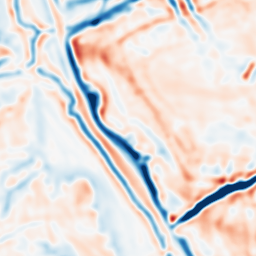
Category: multiscale
Decomposition family: dog
Decomposition parameters: sigma_low: 3
sigma_high: 5
Upsampling method: sinc_hamming
Upsampling parameters: scale: 2
kernel_size: 4
Upsampling scale: 2